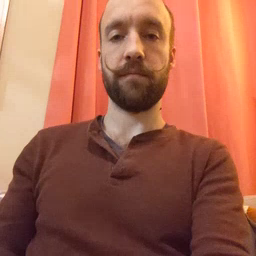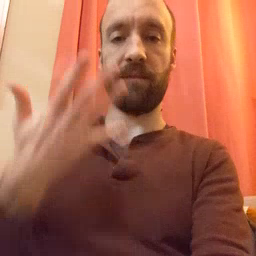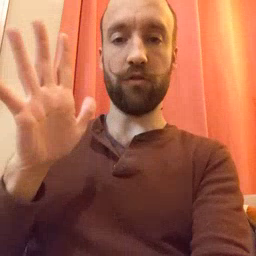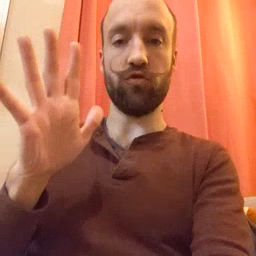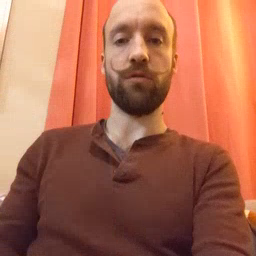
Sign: finish